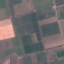
Land use / land cover: PermanentCrop